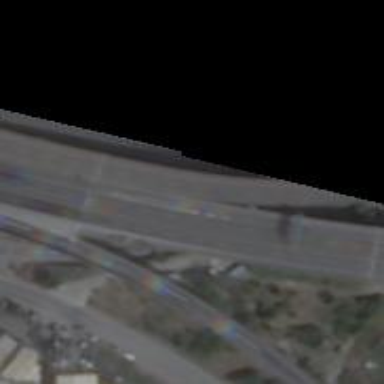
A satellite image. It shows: Viaduct bridge on motorway link.